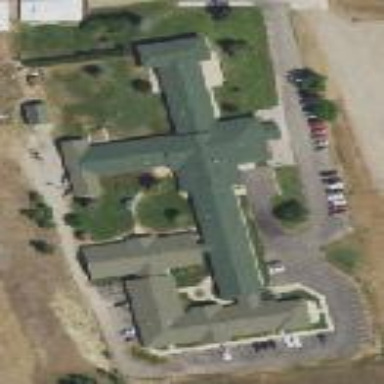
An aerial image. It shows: Healthcare facility identified as hospital.